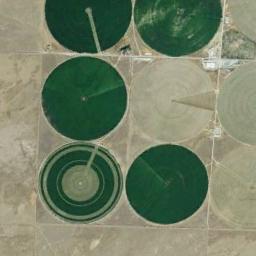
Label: circular_farmland